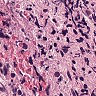
Metastatic tissue present: yes